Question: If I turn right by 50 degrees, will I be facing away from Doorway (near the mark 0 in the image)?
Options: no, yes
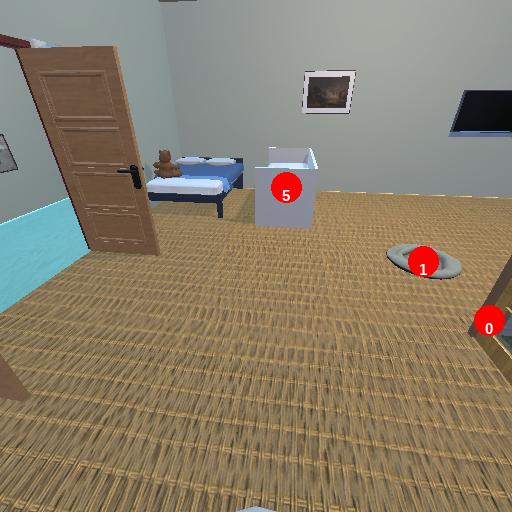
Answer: no